Question: I want to take some screenshots of my hybrid app for itunes connect automatically. I am running Ubuntu 14.04. chromedriver 2.15.322448
Taking screenshots automatically is easy with Selenium and Xvfb. But it is not easy to get retina screenshots.
I started my Xvfb with a higher dpi:
'''
/usr/bin/Xvfb :99 -screen 0 2000x2000x24 -dpi 200
'''
When I check the display information everything seems to be right:
'''
xdpyinfo -display :99
...
screen #0:
dimensions: 2000x2000 pixels (254x254 millimeters)
resolution: 200x200 dots per inch
depths (6): 24, 1, 4, 8, 16, 32
...
'''
Then I start my chromedriver like this
'''
private WebDriver getChromeDriver ( Phone phone )
{
Map<String, Object> deviceMetrics = new HashMap<String, Object>();
deviceMetrics.put("width", 320);
deviceMetrics.put("height", 460);
deviceMetrics.put("pixelRatio", 2);
Map<String, Object> mobileEmulation = new HashMap<String, Object>();
mobileEmulation.put("deviceMetrics", deviceMetrics);
mobileEmulation.put("userAgent", "iphone4");
ChromeDriverService cds = new ChromeDriverService.Builder().withEnvironment(ImmutableMap.of("DISPLAY", ":99")).build();
Map<String, Object> chromeOptions = new HashMap<String, Object>();
chromeOptions.put("mobileEmulation", mobileEmulation);
DesiredCapabilities capabilities = DesiredCapabilities.chrome();
capabilities.setCapability(ChromeOptions.CAPABILITY, chromeOptions);
WebDriver driver = new ChromeDriver(cds, capabilities);
return driver;
}
'''
and after some other boring code, I take the screenshot:
'''
File srcFile = ( (TakesScreenshot) driver ).getScreenshotAs(OutputType.FILE);
'''
This does not work. The screenshot is in regular dpi. So the image of the website captured is only 320x460 and not 640x960 as it should be.
I set a breakpoint just before the Screenshot was taken and dumped the framebuffer like this:
'''
export DISPLAY=:99
xwd -root -silent | xwdtopnm |pnmtojpeg > screen.jpg
'''

As you can see the title bar is rendered in respect to higher dpi but the rest of the browser window does not.
So how can I run a chromedriver with more dpi to take retina screenshots? Is it possible?
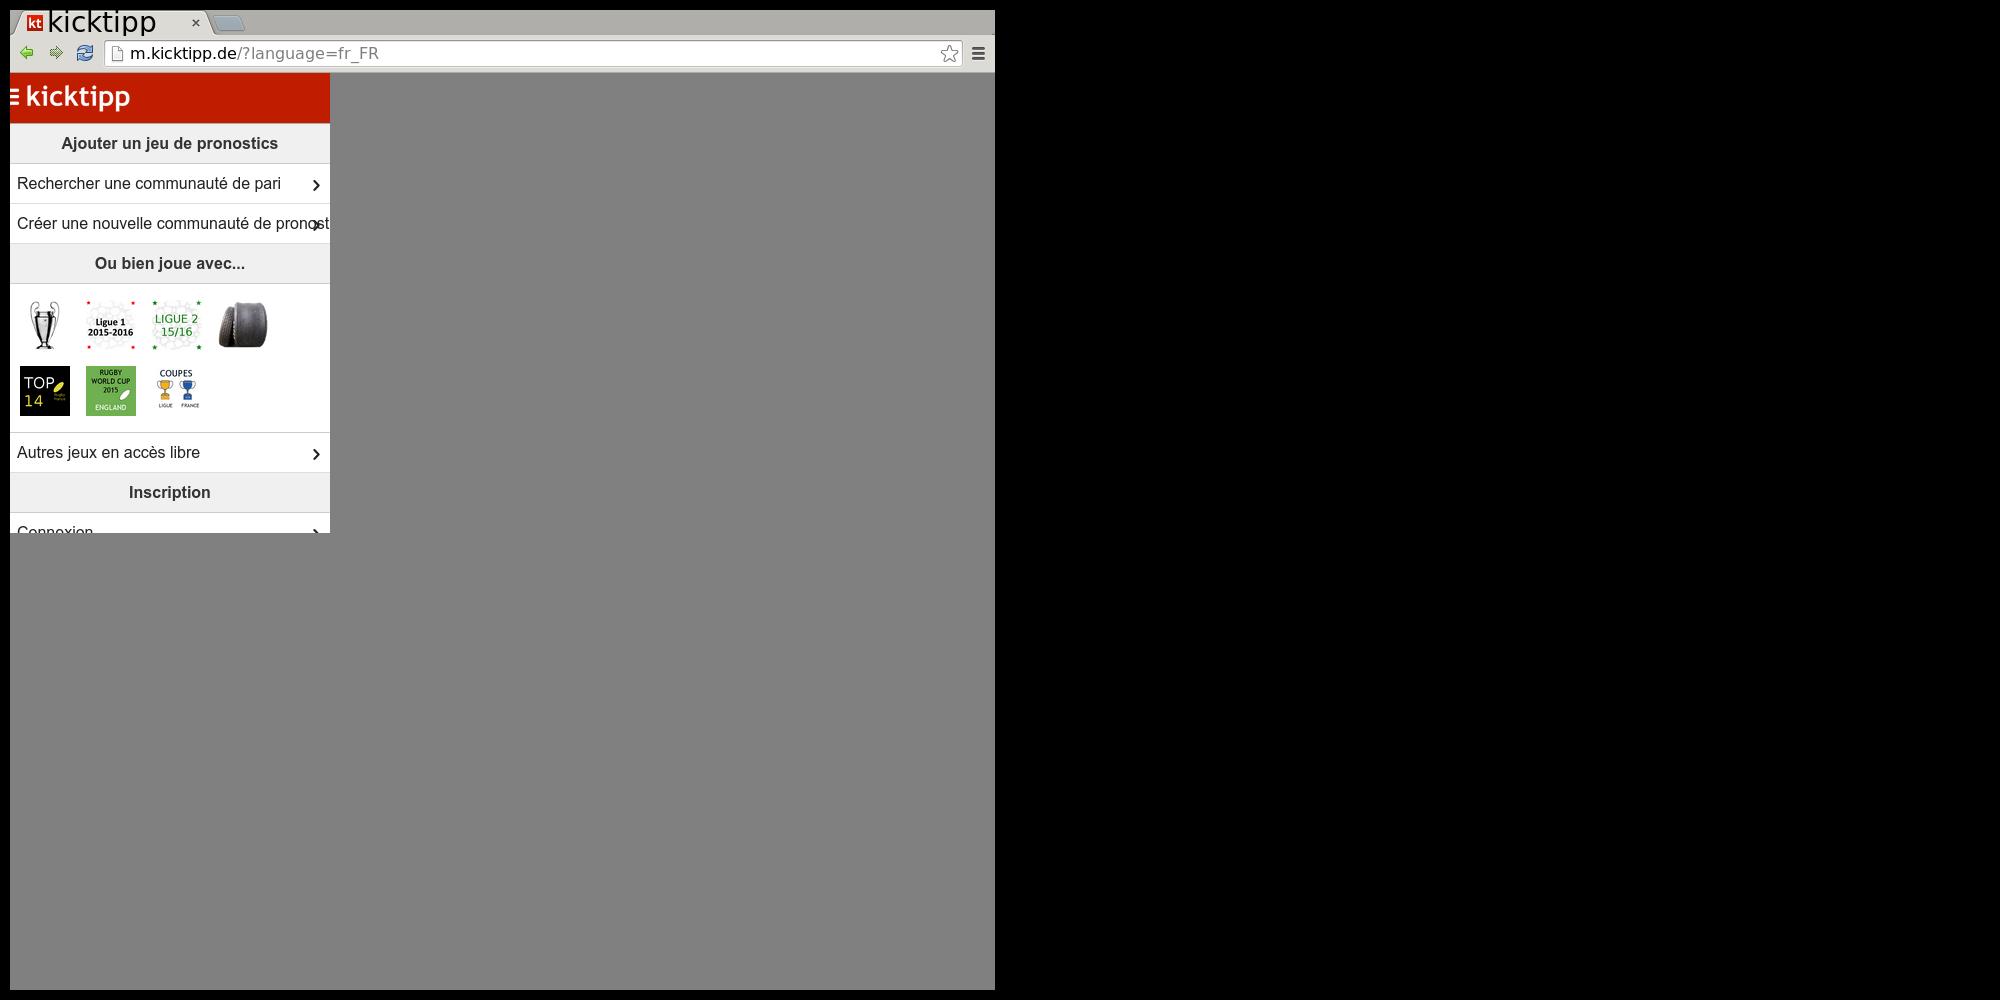
Answer: If you just want to take some screenhosts you can use google chrome headless tool. For example getting a retina screenshot is as easy as
'''
$ google-chrome --headless --hide-scrollbars --disable-gpu --screenshot --force-device-scale-factor=2 --window-size=750,1334 https://www.kicktipp.de/
'''